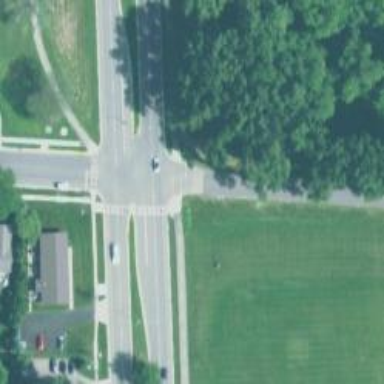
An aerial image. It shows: Marked crossing on cycleway.